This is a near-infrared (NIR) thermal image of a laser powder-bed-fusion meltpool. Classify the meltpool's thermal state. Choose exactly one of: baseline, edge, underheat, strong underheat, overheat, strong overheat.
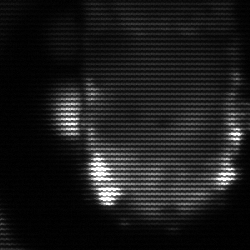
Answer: baseline